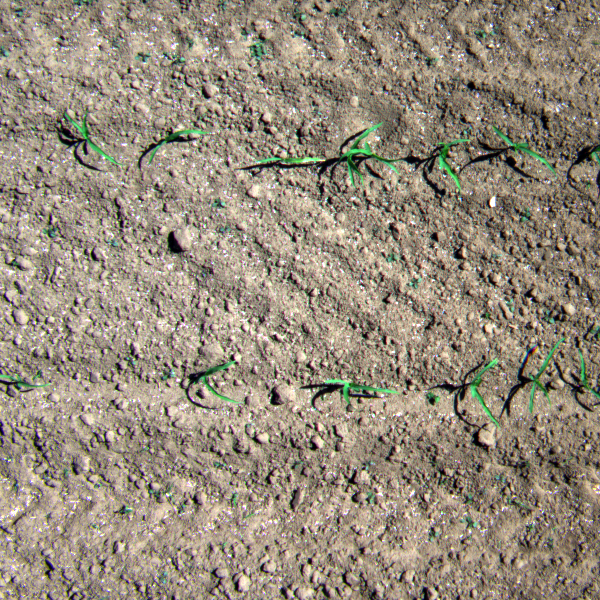
Acquisition date: 2023-05-30
Tile: 0923
Annotated plant instances:
label: maize
label: amaranth
label: maize
label: amaranth
label: amaranth
label: amaranth
label: amaranth
label: amaranth
label: amaranth
label: maize
label: amaranth
label: amaranth
label: amaranth
label: amaranth
label: amaranth
label: amaranth
label: amaranth
label: amaranth
label: amaranth
label: amaranth
label: amaranth
label: weed_other
label: amaranth
label: weed_other
label: weed_other
label: weed_other
label: amaranth
label: weed_other
label: weed_other
label: amaranth
label: maize
label: maize
label: maize
label: amaranth
label: amaranth
label: amaranth
label: weed_other
label: amaranth
label: amaranth
label: amaranth
label: amaranth
label: amaranth
label: amaranth
label: amaranth
label: maize
label: amaranth
label: amaranth
label: amaranth
label: amaranth
label: weed_other
label: amaranth
label: amaranth
label: amaranth
label: amaranth
label: amaranth
label: amaranth
label: amaranth
label: amaranth
label: amaranth
label: amaranth
label: amaranth
label: amaranth
label: amaranth
label: amaranth
label: amaranth
label: weed_other
label: maize
label: maize
label: barnyard_grass
label: weed_other
label: weed_other
label: weed_other
label: barnyard_grass
label: maize
label: maize
label: maize
label: weed_other
label: weed_other
label: weed_other
label: maize
label: maize
label: weed_other
label: amaranth